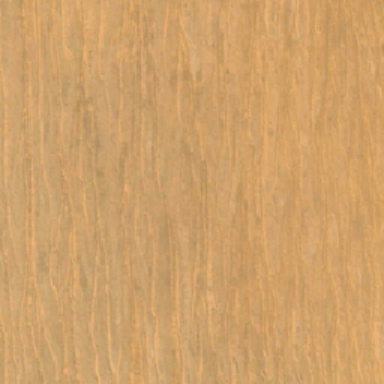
We can see dendritic tissue in the desert .